RGB frame:
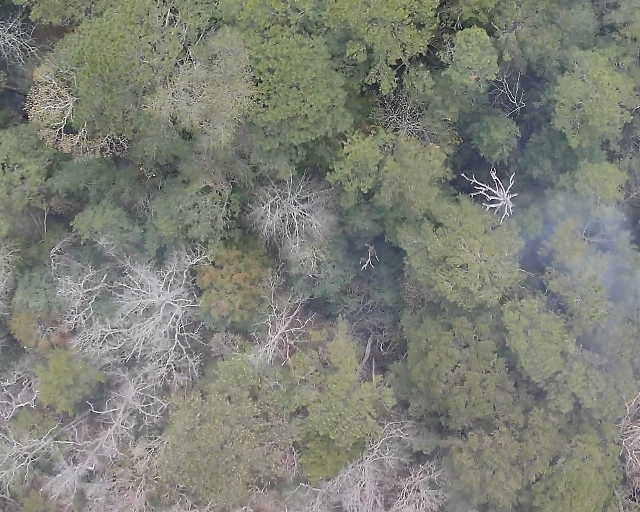
Thermal frame:
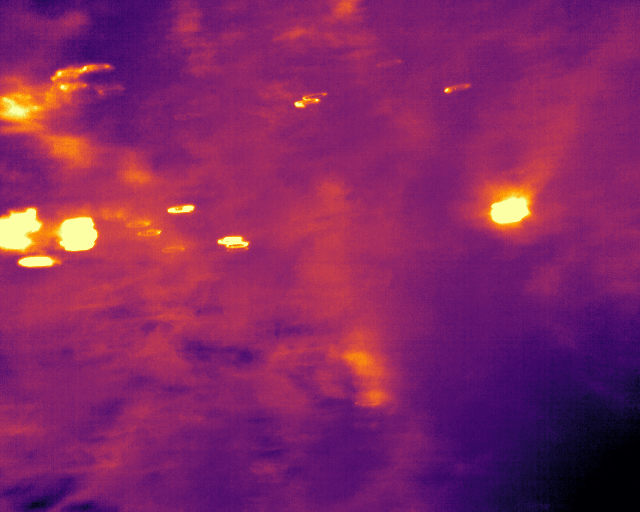
Captured: 2026-02-26 03:08:35
Pixels at or above 80 °C: 227 (fraction of frame: 0.0006927)